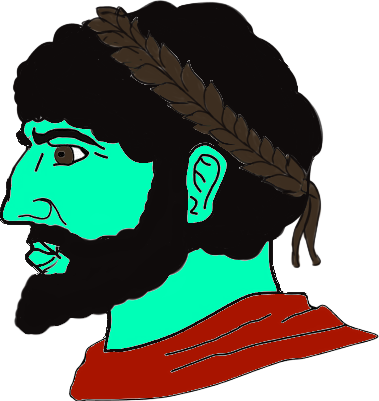
Label: 4_Yes_Chad